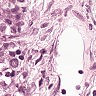
Metastatic tissue present: yes